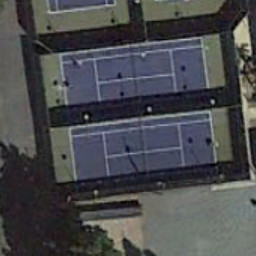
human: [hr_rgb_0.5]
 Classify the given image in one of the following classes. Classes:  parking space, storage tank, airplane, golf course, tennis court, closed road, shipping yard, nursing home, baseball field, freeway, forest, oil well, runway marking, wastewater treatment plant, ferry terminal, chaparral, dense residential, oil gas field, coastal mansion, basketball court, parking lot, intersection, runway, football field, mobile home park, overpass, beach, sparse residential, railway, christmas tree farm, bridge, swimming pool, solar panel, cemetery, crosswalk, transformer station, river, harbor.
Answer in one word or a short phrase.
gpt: tennis court